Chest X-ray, AP view. Patient: 45 years old, sex F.
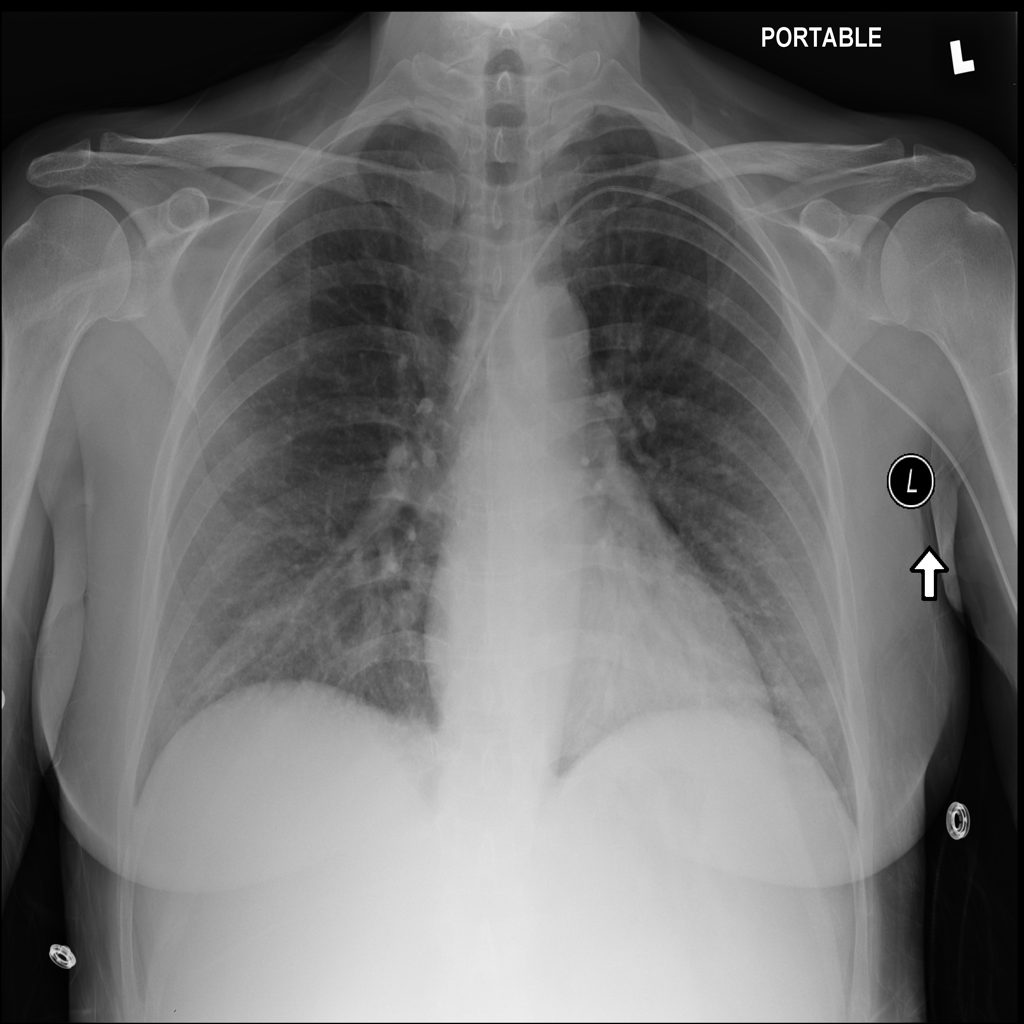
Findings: No Finding